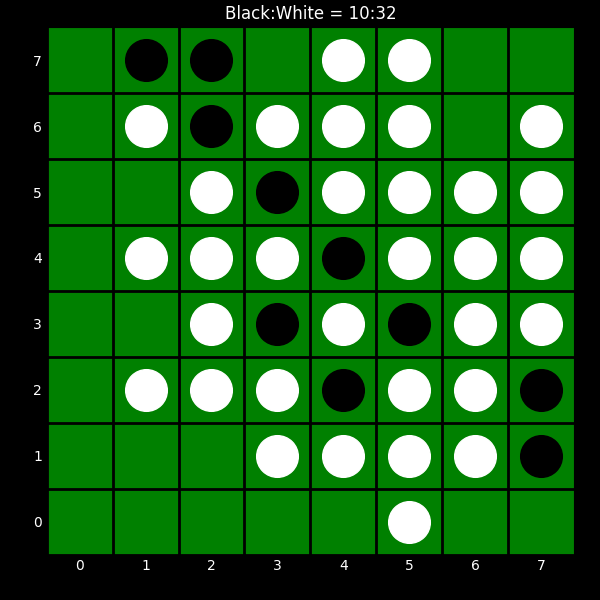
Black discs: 10
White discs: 32